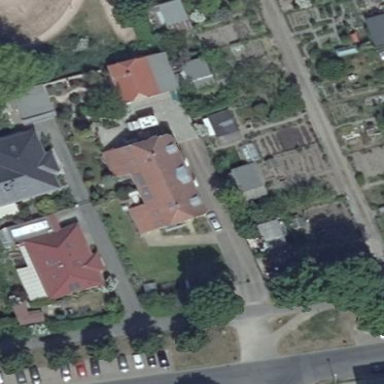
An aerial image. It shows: Residential building with half-hipped roof shape.